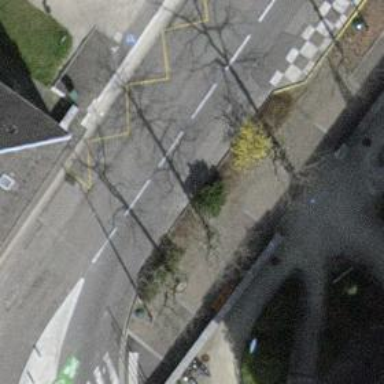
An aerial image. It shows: Bus stop with shelter for public transportation.